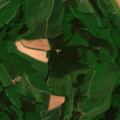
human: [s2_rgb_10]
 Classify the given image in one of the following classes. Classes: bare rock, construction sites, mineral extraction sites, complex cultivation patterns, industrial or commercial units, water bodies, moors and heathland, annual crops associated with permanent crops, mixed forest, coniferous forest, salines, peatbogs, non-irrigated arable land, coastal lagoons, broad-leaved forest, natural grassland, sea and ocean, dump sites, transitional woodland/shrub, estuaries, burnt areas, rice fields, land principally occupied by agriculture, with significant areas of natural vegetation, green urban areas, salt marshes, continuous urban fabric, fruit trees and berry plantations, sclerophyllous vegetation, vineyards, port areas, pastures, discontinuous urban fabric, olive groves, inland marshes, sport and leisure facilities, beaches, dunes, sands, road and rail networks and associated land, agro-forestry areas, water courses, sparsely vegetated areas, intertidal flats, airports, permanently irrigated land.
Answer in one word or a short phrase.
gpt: non-irrigated arable land, pastures, broad-leaved forest, coniferous forest